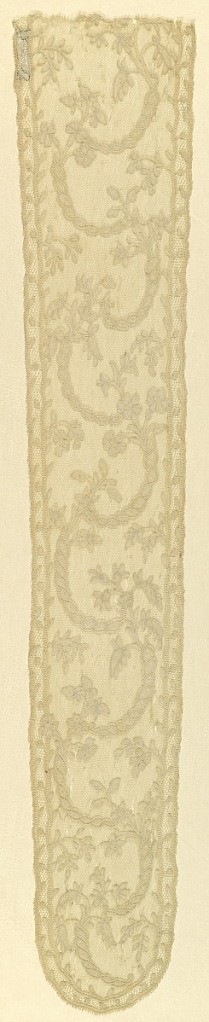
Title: Cap streamer
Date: mid-18th century
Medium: linen Technique: bobbin lace, Brussels style
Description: Cap streamer  with a design of a serpentine garland and floral sprays.